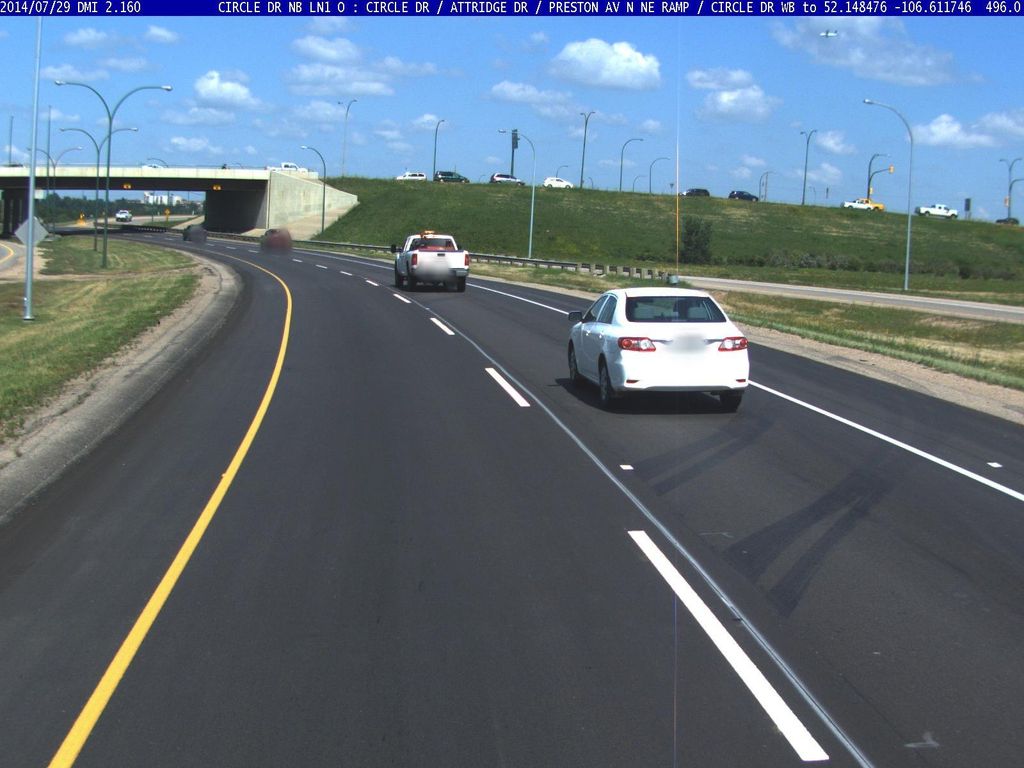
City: saskatoon